Question: I need to capture the response time Transaction controller i.e; the sum up response time of Sample A and Sample B.
Instead of prev.getTime(), do we have any function which will return the transaction response time of a Transactioncontroller ; sum of all the individual sampler under it.
Currently if I give the prev.getTime() under transaction controller tree, it will display the individual response time of Sample A and Sample B.
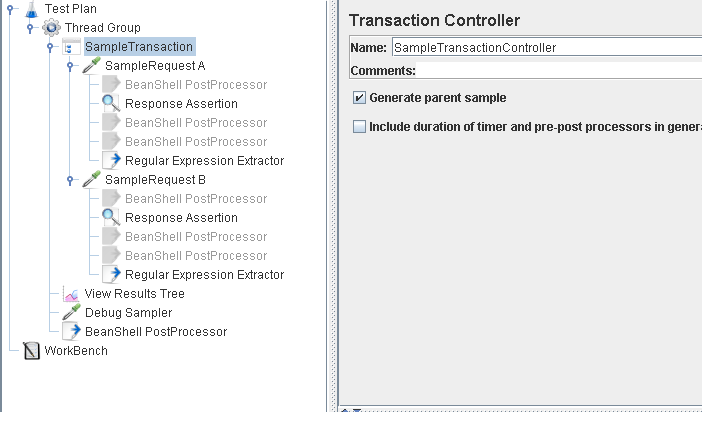
Answer: '''
//Get Sample name
TransactionName = sampleResult.getSampleLabel();
// Response Time
responseTime = sampleResult.getTime();
// Response Size
size = sampleResult.getBytesAsLong();
//Status in true or false
isSuccessful =sampleResult.isSuccessful();
'''